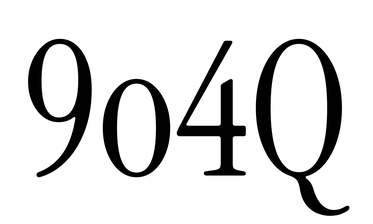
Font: InstrumentSerif-Regular